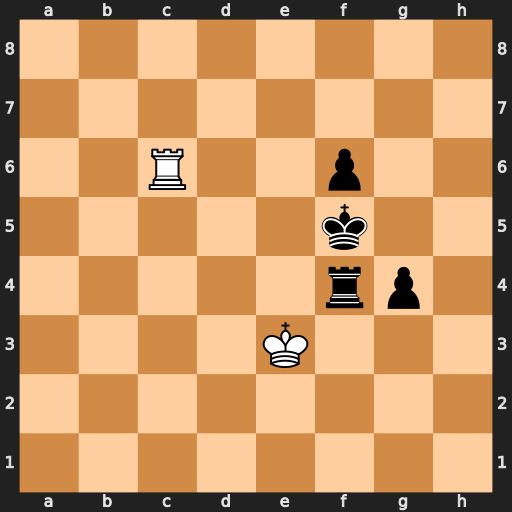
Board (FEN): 8/8/2R2p2/5k2/5rp1/4K3/8/8
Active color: w
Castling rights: -
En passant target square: -
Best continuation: Rc5+ Ke6 Kxf4